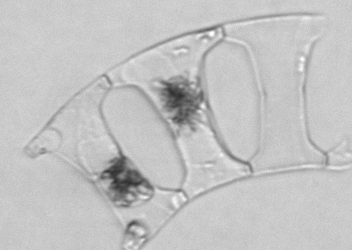
Label: Eucampia